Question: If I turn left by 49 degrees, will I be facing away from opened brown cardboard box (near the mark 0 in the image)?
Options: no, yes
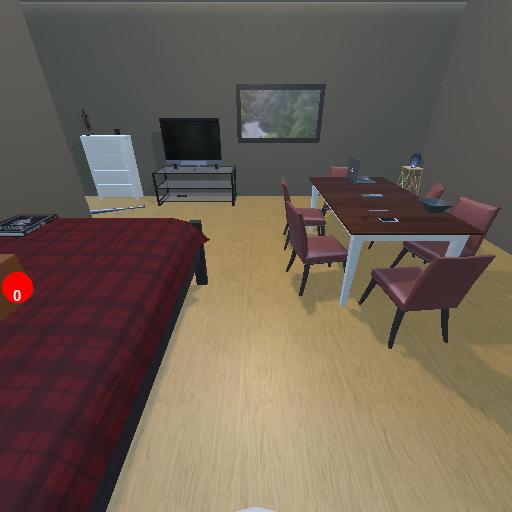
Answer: no